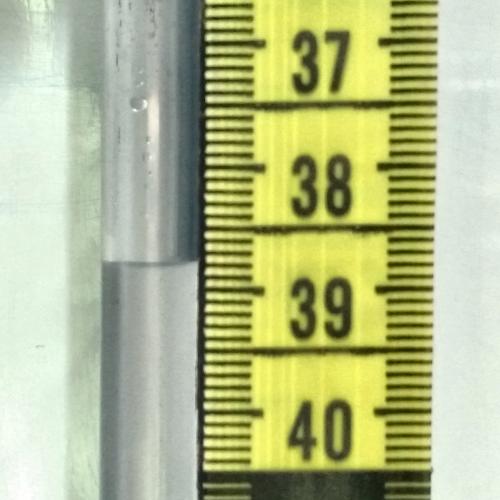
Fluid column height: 38.8 cm